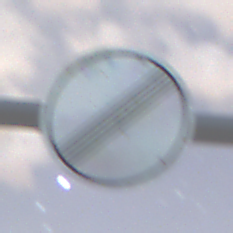
Verkehrszeichen: EndeSaemtlicherBegrenzungen
Umgebung: Outdoor, Nature
Tageszeit: Night
Wetter: Overcast
Licht: Artificial
Jahreszeit: NotSpecified
Kontrast: LowContrast